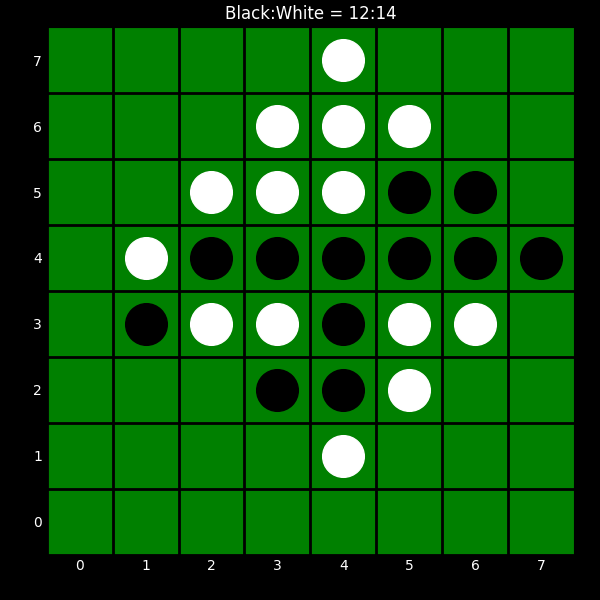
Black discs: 12
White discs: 14